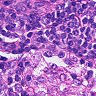
Metastatic tissue present: no